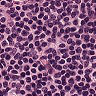
Metastatic tissue present: no